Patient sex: F
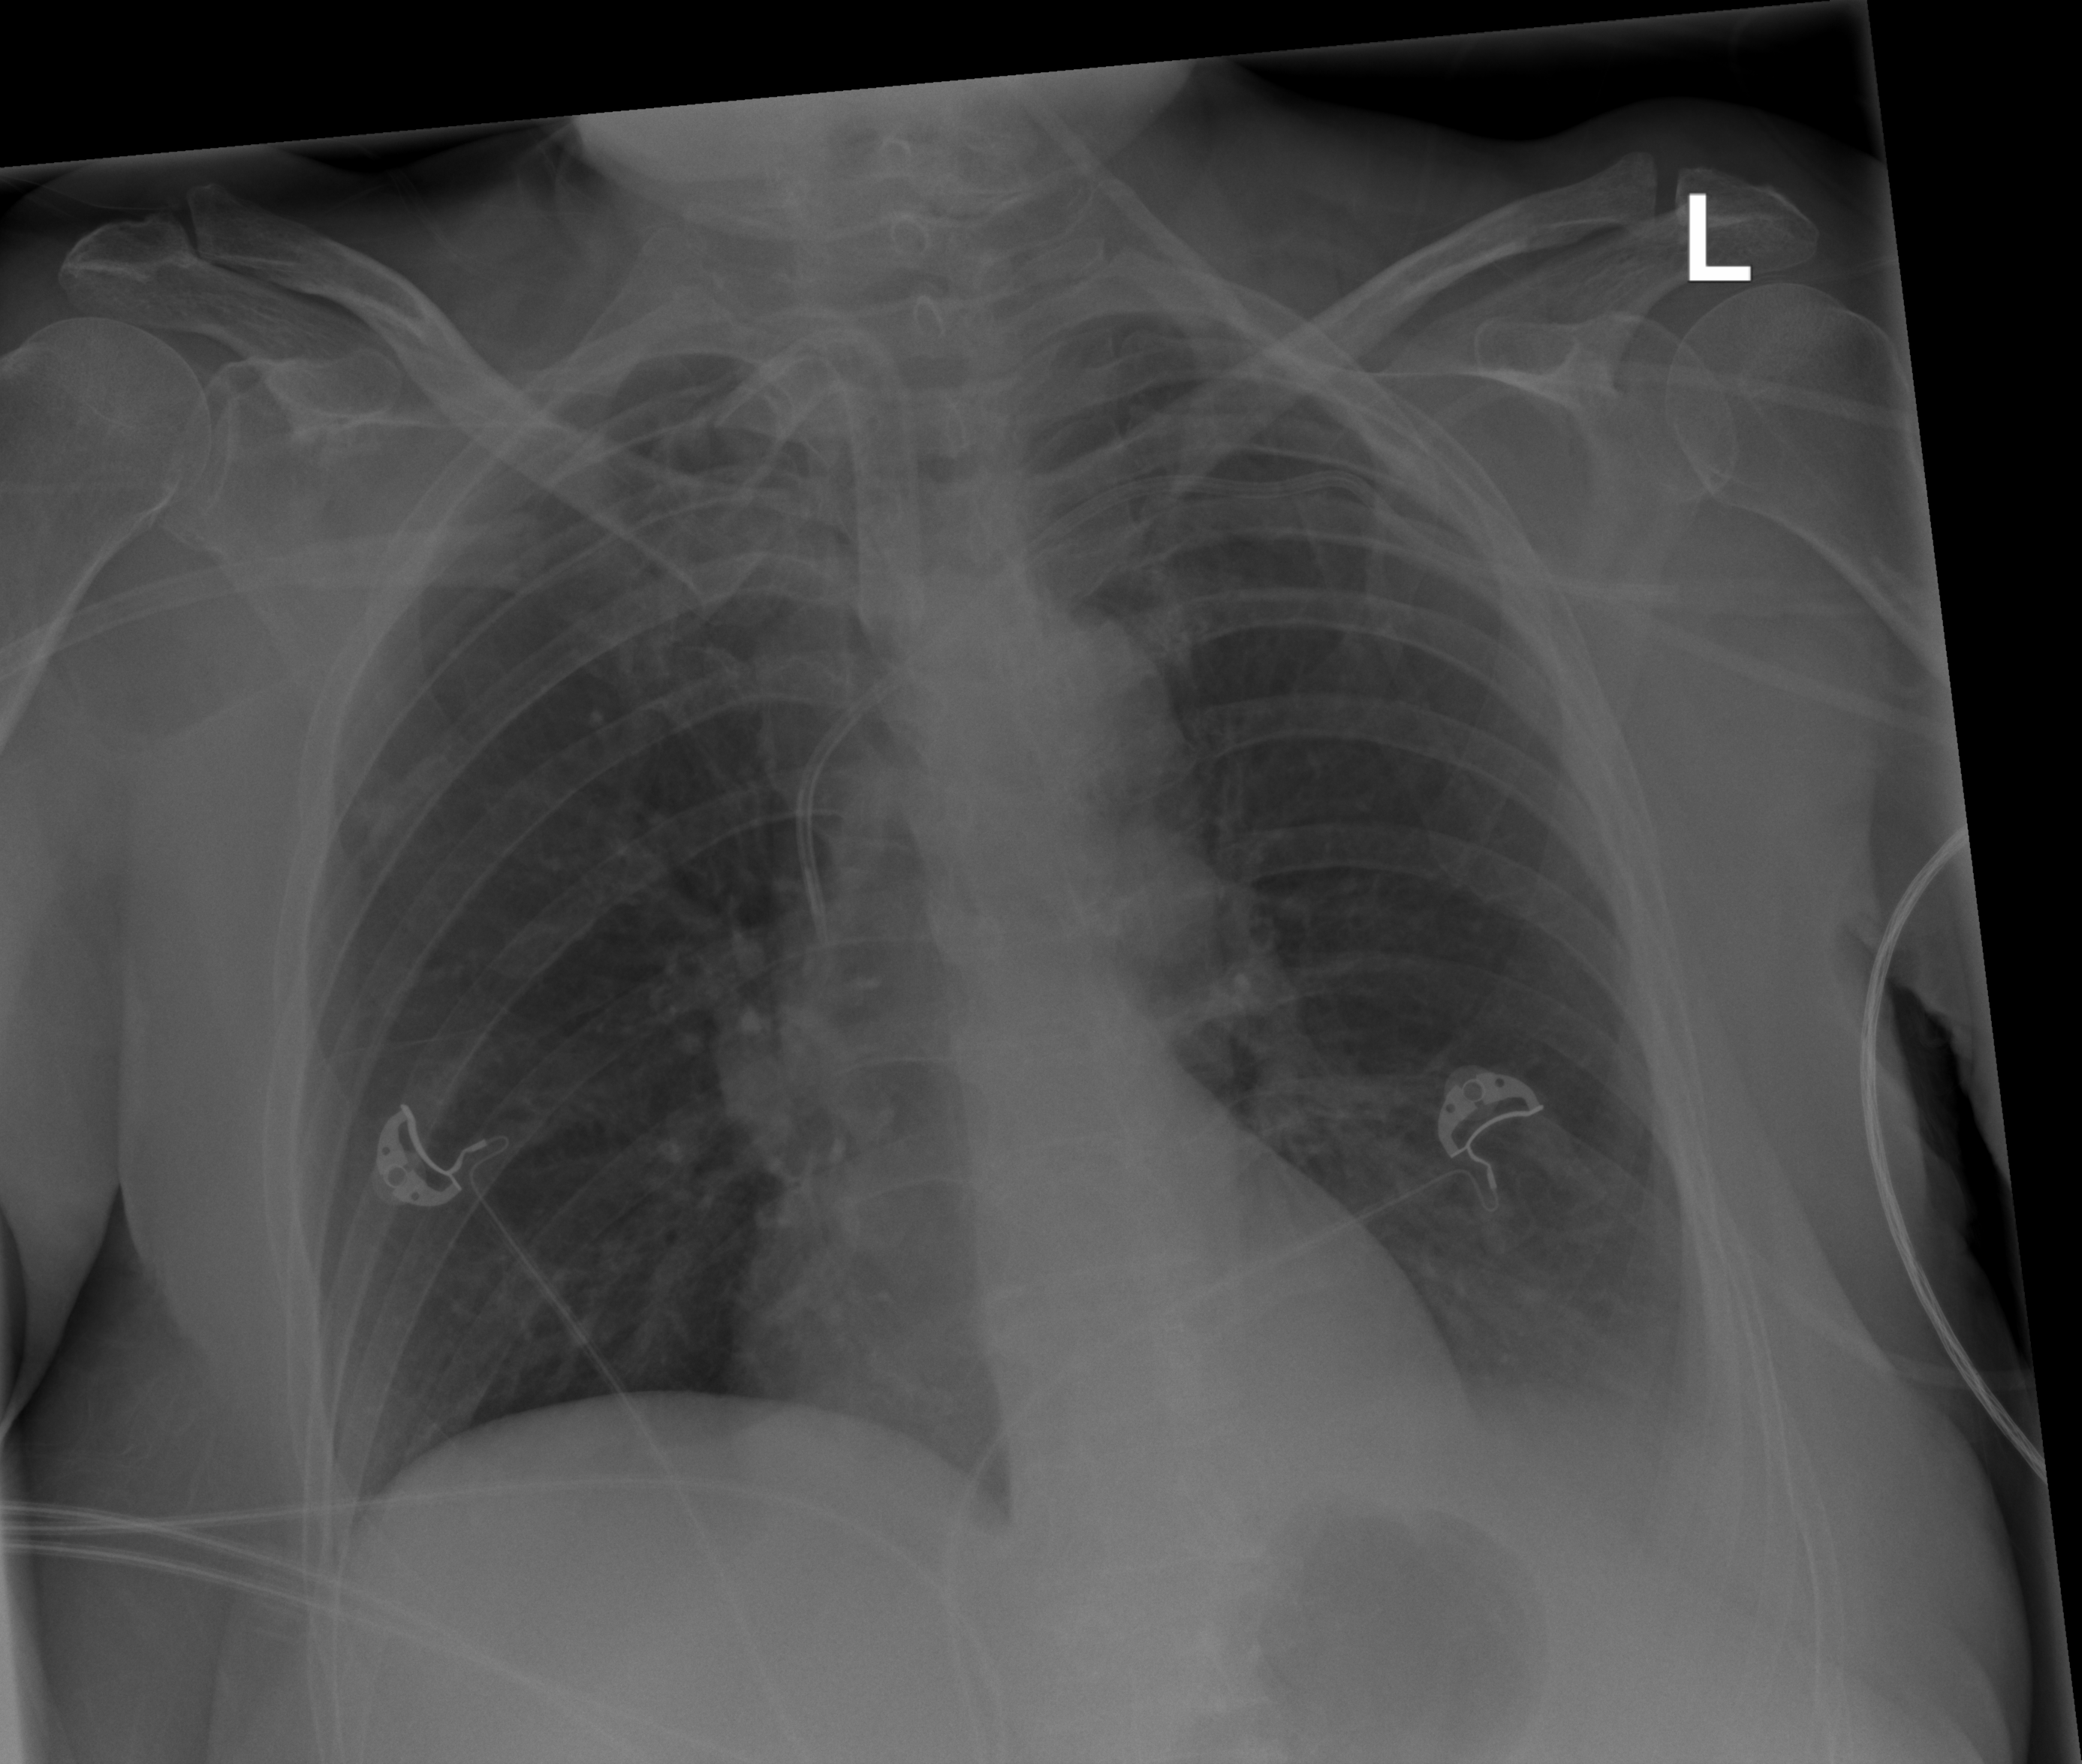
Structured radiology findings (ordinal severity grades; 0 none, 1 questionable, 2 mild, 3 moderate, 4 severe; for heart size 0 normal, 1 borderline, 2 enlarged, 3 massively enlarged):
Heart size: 0
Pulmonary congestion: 0
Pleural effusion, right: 0
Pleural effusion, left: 1
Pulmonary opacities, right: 0
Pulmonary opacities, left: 0
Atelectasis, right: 0
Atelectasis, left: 2